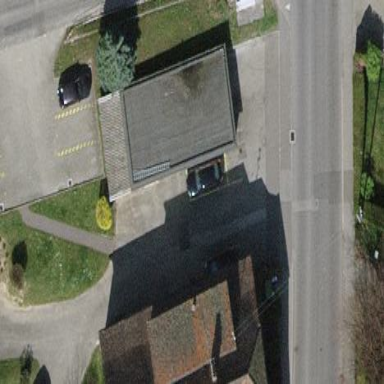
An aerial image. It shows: Garage building.